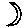
Label: moon